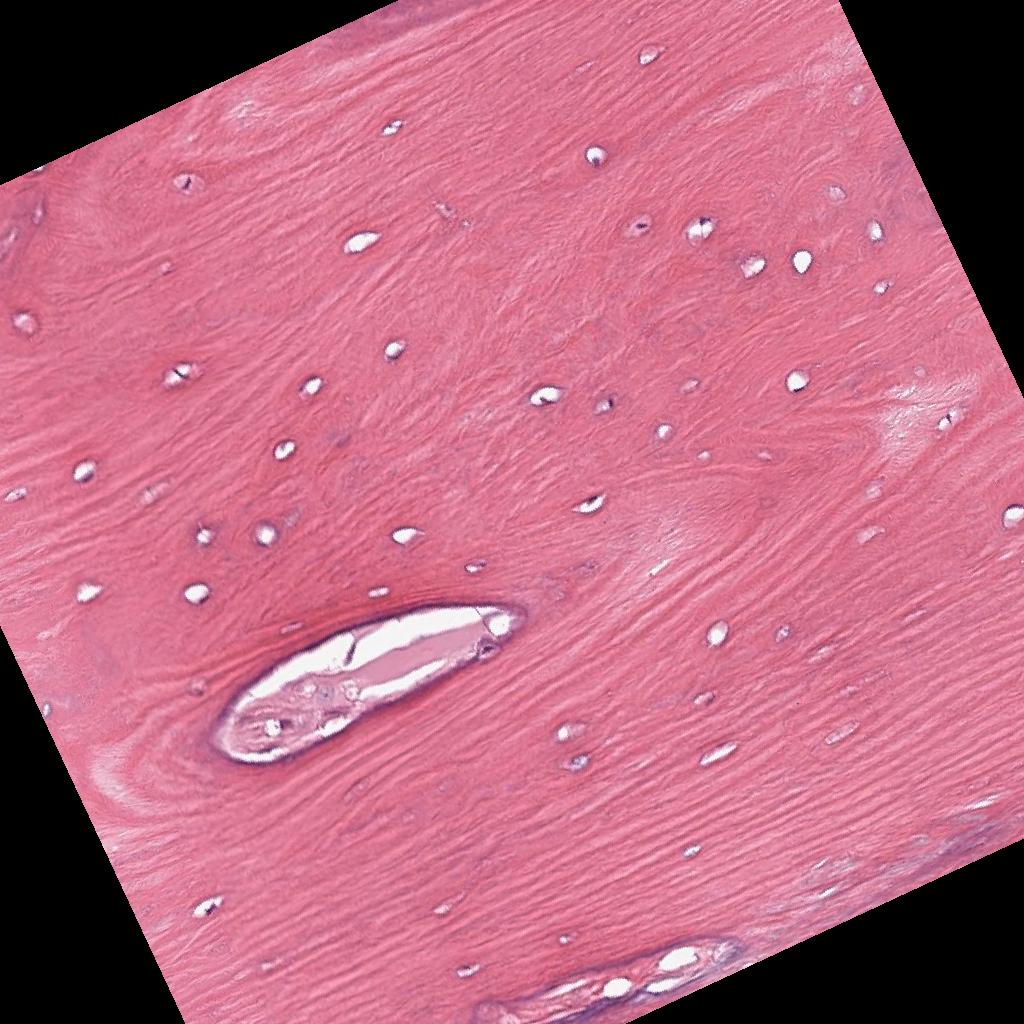
Label: Non-Tumor